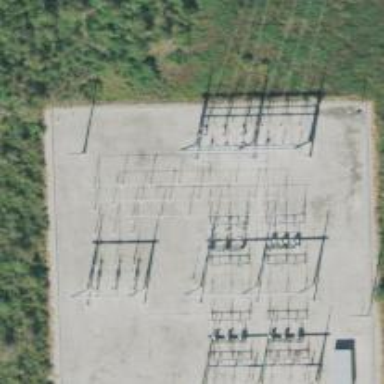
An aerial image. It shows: Switch used for power control.